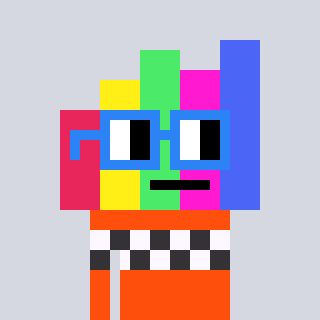
a pixel art character with square blue glasses, a bar chart-shaped head and a orange-colored body on a cool background